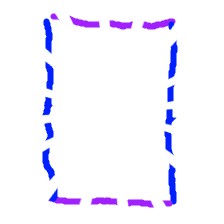
Shape: rectangle